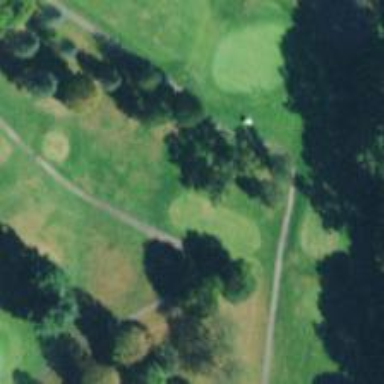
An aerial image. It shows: Golf tee on grassy land.